Field crop: maize
Growth stage: 2
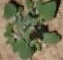
Species: chenopodium